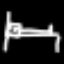
Label: bed